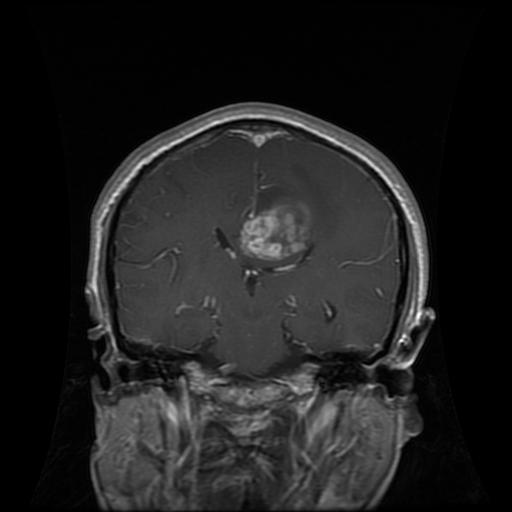
Label: glioma